Question: I need to create something like a colored webfont. I got a project where I am using font awesome and a custom icon font.
My problem is that I need something like a multicolored icon:

Is it possible to create such a font or do I have to use an image instead? A font would be nice since the icon should be scaleable.
Hope you guys can help me!
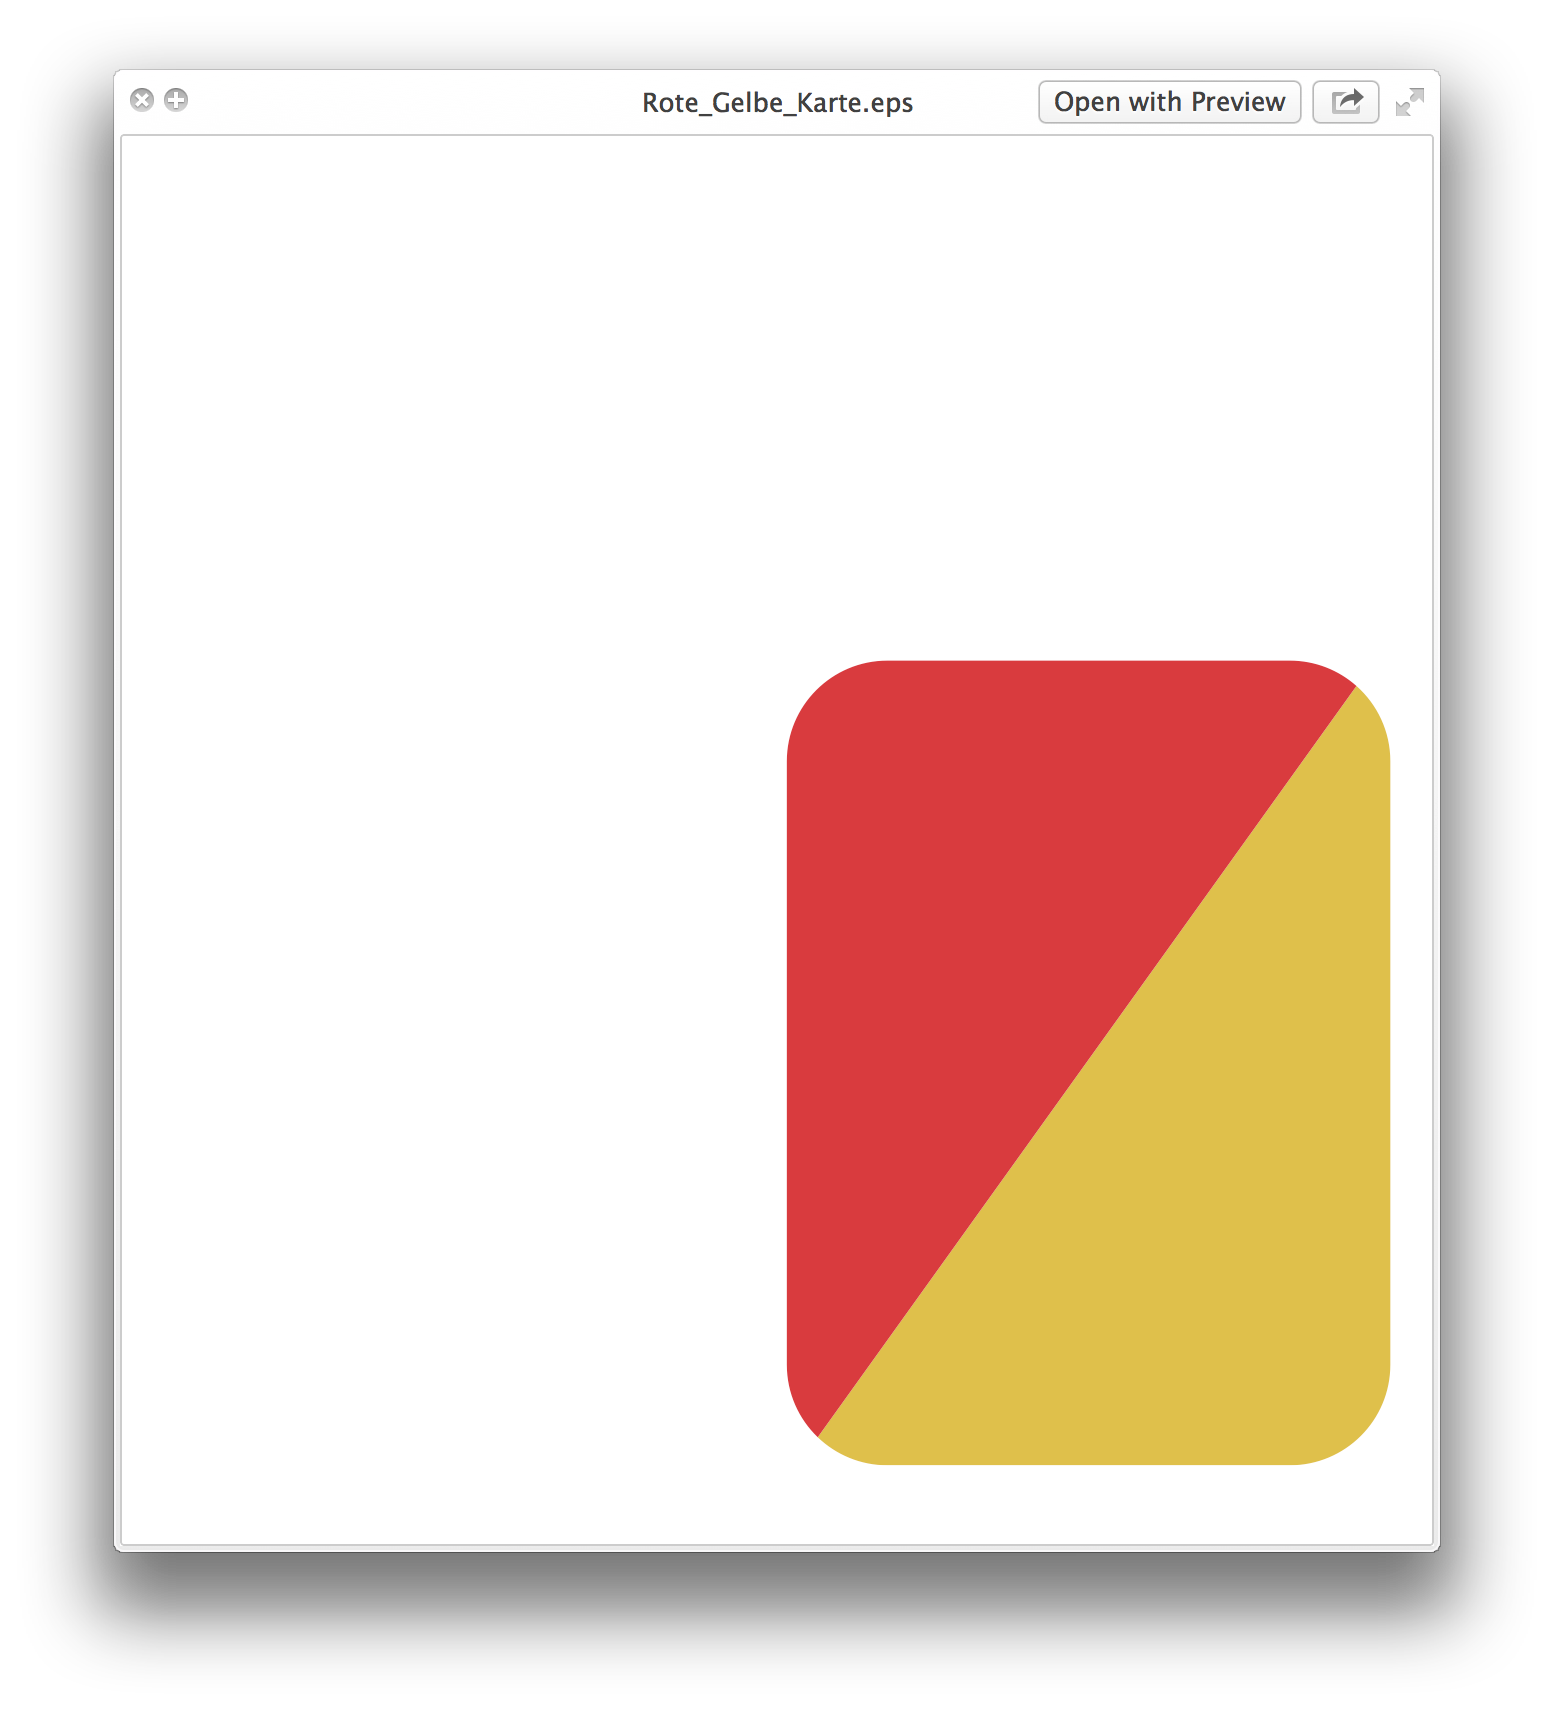
Answer: Use Gradient
'''
background: rgba(231,56,39,1);
background: -moz-linear-gradient(45deg, rgba(231,56,39,1) 0%, rgba(240,47,23,1) 29%, rgba(246,41,13,1) 48%, rgba(246,41,12,1) 49%, rgba(241,111,92,1) 50%, rgba(248,80,50,1) 100%);
background: -webkit-gradient(left bottom, right top, color-stop(0%, rgba(231,56,39,1)), color-stop(29%, rgba(240,47,23,1)), color-stop(48%, rgba(246,41,13,1)), color-stop(49%, rgba(246,41,12,1)), color-stop(50%, rgba(241,111,92,1)), color-stop(100%, rgba(248,80,50,1)));
background: -webkit-linear-gradient(45deg, rgba(231,56,39,1) 0%, rgba(240,47,23,1) 29%, rgba(246,41,13,1) 48%, rgba(246,41,12,1) 49%, rgba(241,111,92,1) 50%, rgba(248,80,50,1) 100%);
background: -o-linear-gradient(45deg, rgba(231,56,39,1) 0%, rgba(240,47,23,1) 29%, rgba(246,41,13,1) 48%, rgba(246,41,12,1) 49%, rgba(241,111,92,1) 50%, rgba(248,80,50,1) 100%);
background: -ms-linear-gradient(45deg, rgba(231,56,39,1) 0%, rgba(240,47,23,1) 29%, rgba(246,41,13,1) 48%, rgba(246,41,12,1) 49%, rgba(241,111,92,1) 50%, rgba(248,80,50,1) 100%);
background: linear-gradient(45deg, rgba(231,56,39,1) 0%, rgba(240,47,23,1) 29%, rgba(246,41,13,1) 48%, rgba(246,41,12,1) 49%, rgba(241,111,92,1) 50%, rgba(248,80,50,1) 100%);
filter: progid:DXImageTransform.Microsoft.gradient( startColorstr='#e73827', endColorstr='#f85032', GradientType=1 );
height:100px;
width:100px;
'''
And see this link <URL>